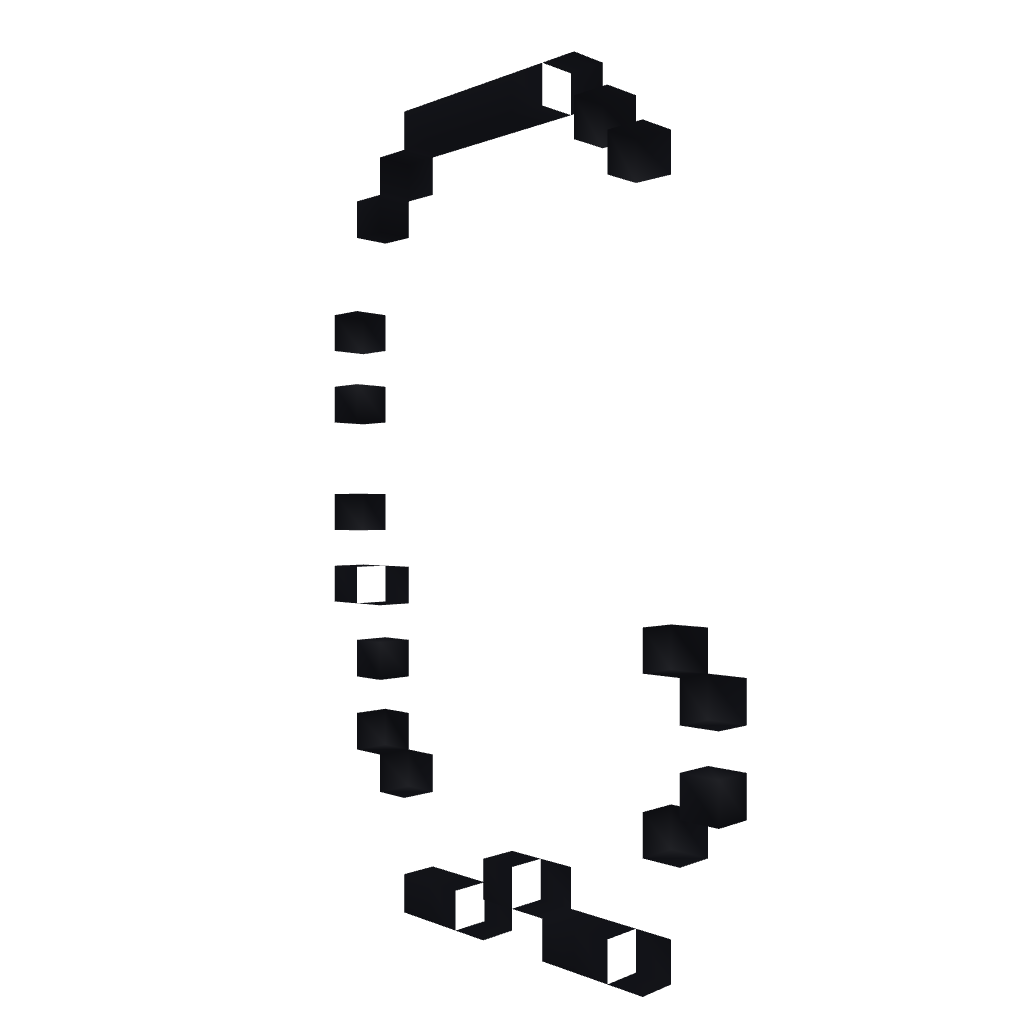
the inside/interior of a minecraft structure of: Toon Zoidberg